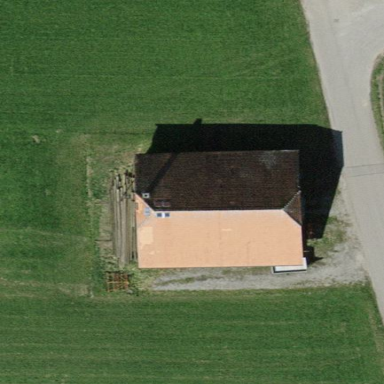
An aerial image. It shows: Gabled roof on farm auxiliary building.